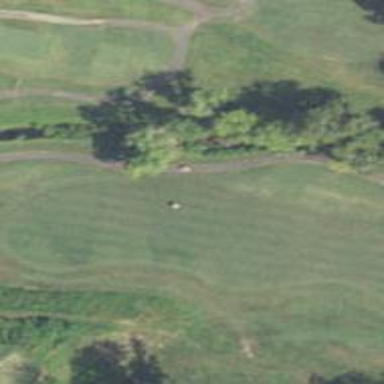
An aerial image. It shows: Service road used as golf cart path.